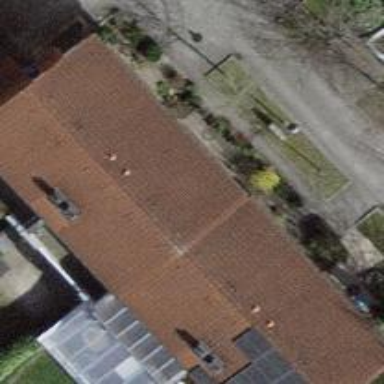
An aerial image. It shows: Terrace building.